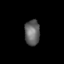
Tissue: skin
Cell type: Epithelial cells
Senescence score: 0.2621
Nuclear area (px): 380
Mean DAPI intensity: 99.371